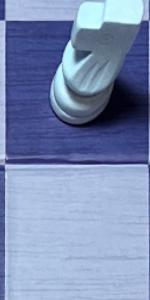
Label: Empty